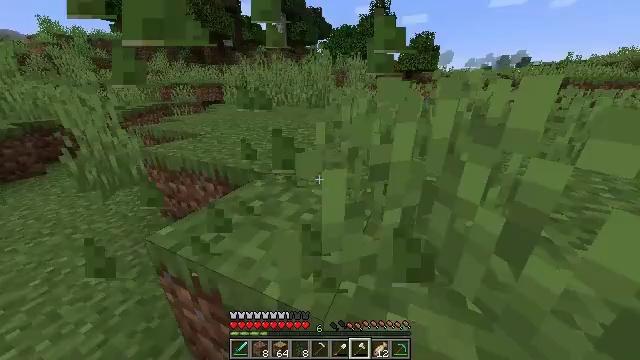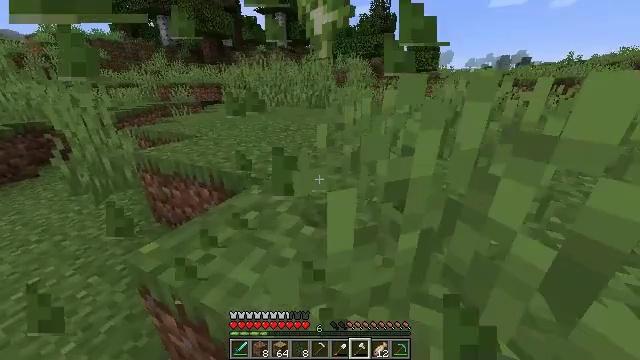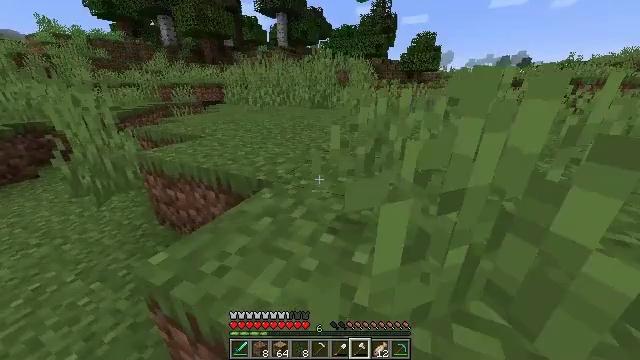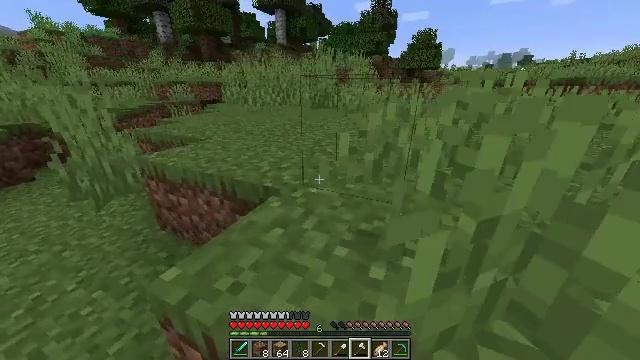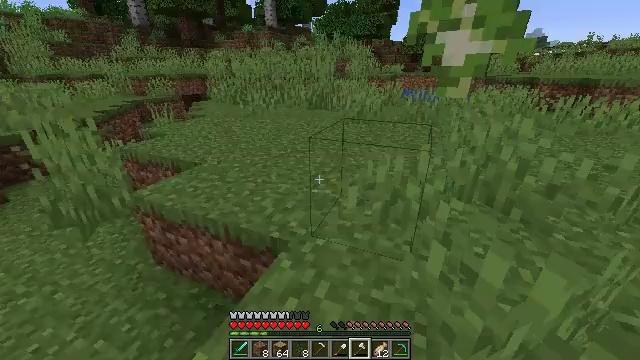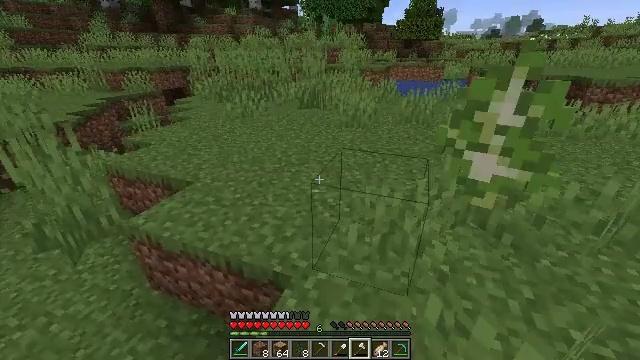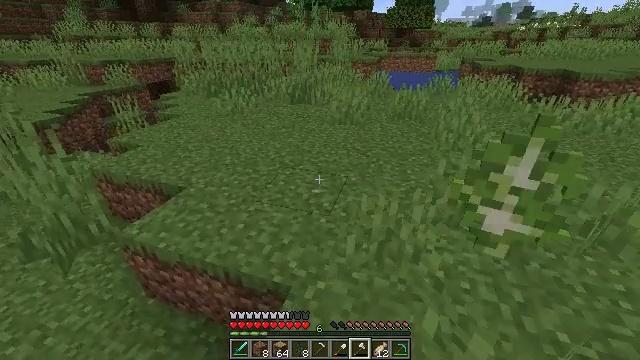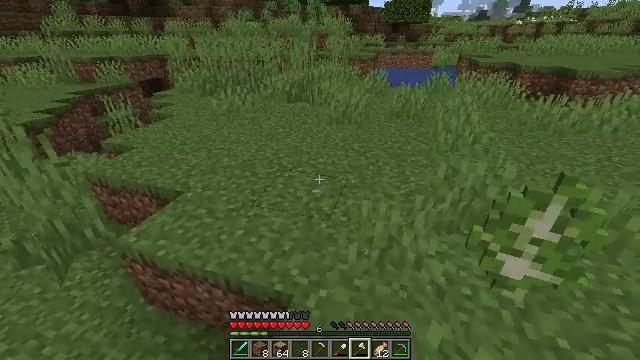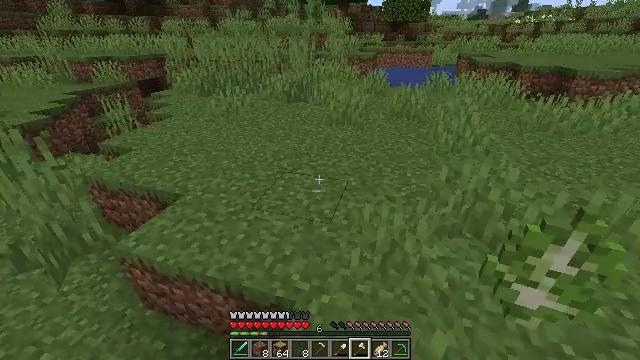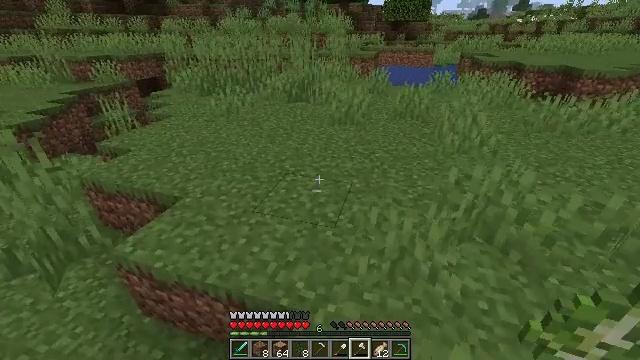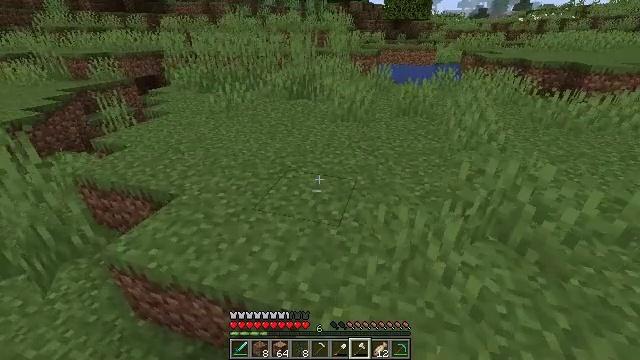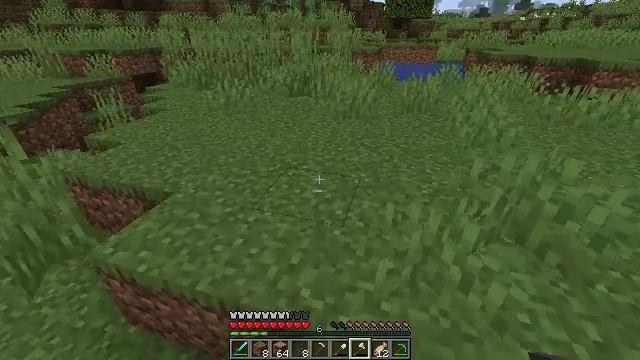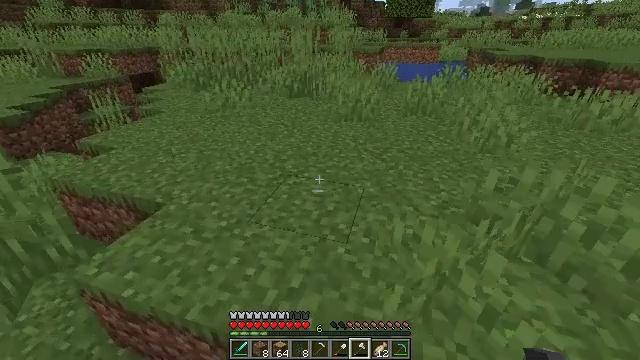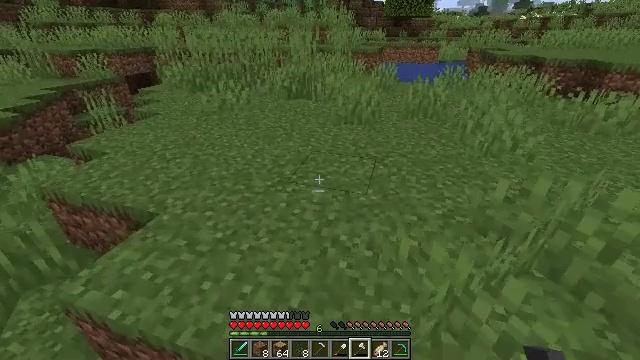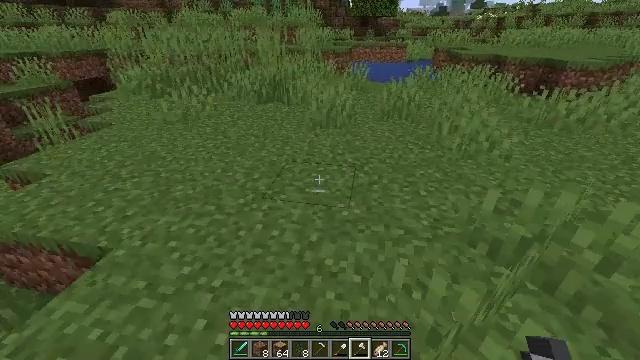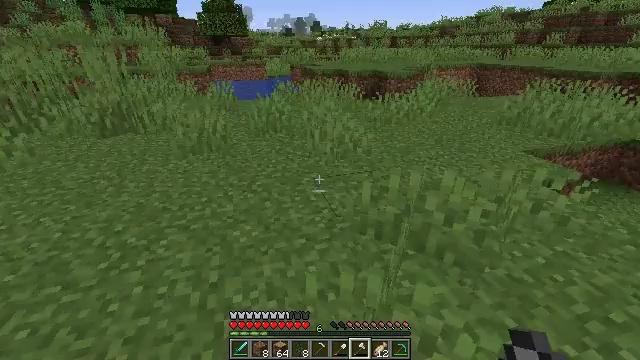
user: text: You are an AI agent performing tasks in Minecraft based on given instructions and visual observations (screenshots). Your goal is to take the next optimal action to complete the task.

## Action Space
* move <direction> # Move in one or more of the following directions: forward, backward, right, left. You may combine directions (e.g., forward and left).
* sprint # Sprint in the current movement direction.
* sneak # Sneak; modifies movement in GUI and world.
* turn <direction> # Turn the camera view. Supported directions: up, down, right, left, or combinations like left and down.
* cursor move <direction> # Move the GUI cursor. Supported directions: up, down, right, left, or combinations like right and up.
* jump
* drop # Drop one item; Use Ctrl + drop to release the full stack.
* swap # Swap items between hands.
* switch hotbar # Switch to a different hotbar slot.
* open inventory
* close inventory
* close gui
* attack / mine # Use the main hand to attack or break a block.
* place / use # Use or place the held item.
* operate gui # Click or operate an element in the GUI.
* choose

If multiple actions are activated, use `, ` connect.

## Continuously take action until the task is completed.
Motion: motion action
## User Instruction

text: Collect a sapling of oak.
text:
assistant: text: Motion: move forward
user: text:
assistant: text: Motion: move forward
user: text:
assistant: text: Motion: move forward, jump
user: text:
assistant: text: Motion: move forward, turn right and down, jump
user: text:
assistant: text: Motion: move forward, turn right and down, jump
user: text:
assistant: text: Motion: move forward, turn right and down, jump
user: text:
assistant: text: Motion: move forward, jump
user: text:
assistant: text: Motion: move forward, jump
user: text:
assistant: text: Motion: move forward
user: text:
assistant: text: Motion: move forward
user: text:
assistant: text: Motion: move forward
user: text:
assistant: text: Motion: move forward
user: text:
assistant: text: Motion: move forward
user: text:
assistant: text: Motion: move forward, turn right
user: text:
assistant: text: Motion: move forward, turn right and up
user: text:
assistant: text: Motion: move forward, turn right and up
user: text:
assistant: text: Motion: move forward, turn right and up
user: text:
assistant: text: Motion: turn right
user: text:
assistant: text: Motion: turn right
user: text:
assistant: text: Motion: move forward
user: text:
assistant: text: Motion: move forward
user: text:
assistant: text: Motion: move forward
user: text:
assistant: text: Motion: no_op
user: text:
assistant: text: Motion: move forward
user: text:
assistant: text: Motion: move forward
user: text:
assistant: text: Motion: move forward
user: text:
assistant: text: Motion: move forward
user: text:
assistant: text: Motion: move forward
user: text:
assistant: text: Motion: move forward
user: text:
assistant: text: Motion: move forward